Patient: sex F, age 33
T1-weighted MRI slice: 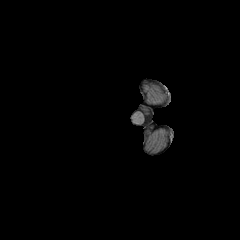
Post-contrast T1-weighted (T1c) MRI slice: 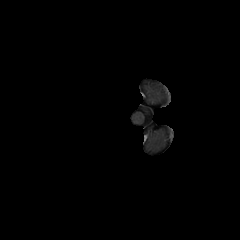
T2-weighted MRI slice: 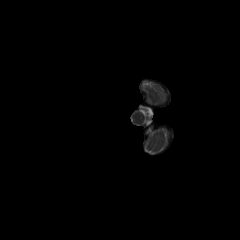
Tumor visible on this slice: no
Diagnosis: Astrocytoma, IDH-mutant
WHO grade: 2